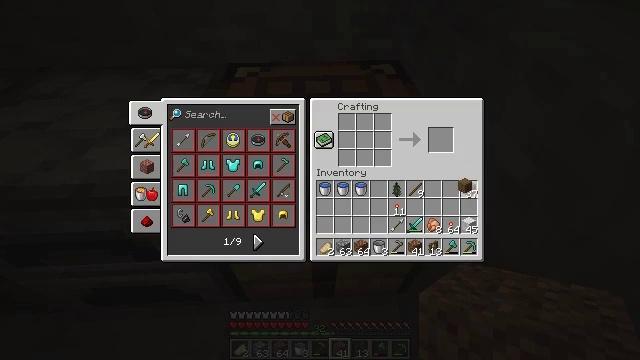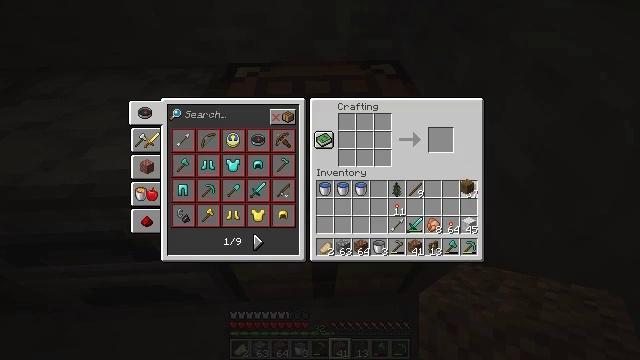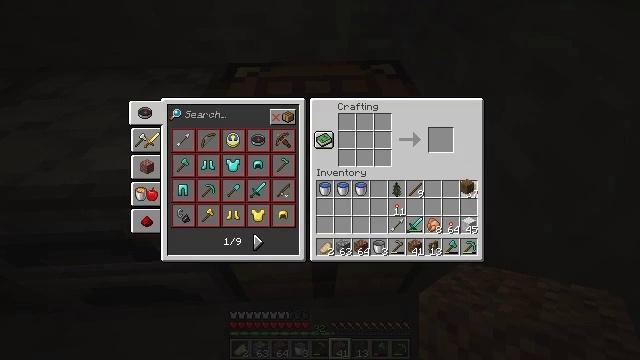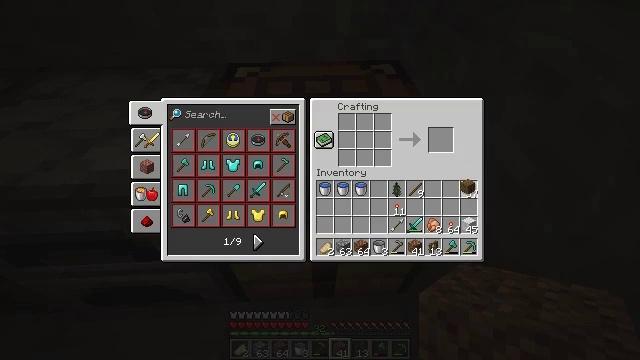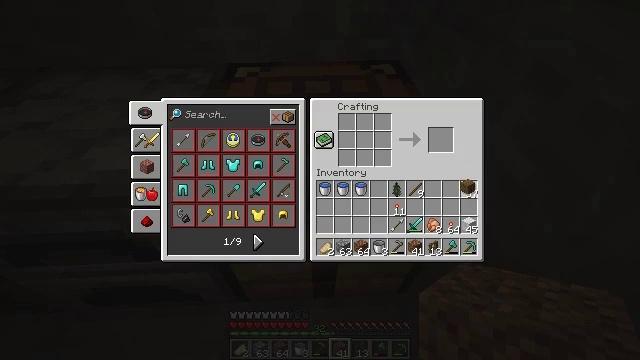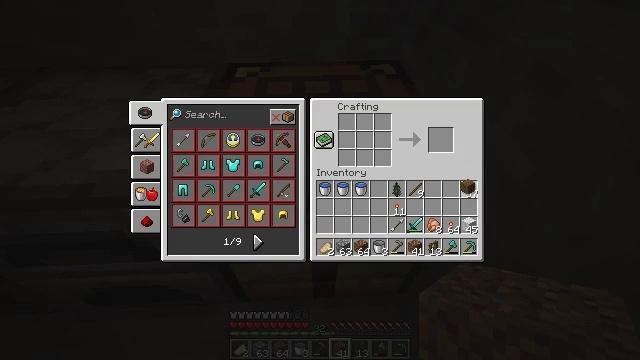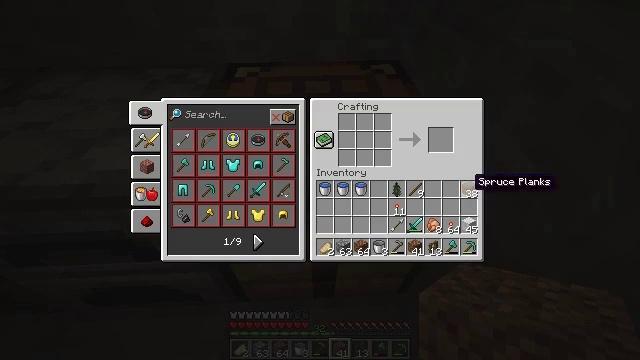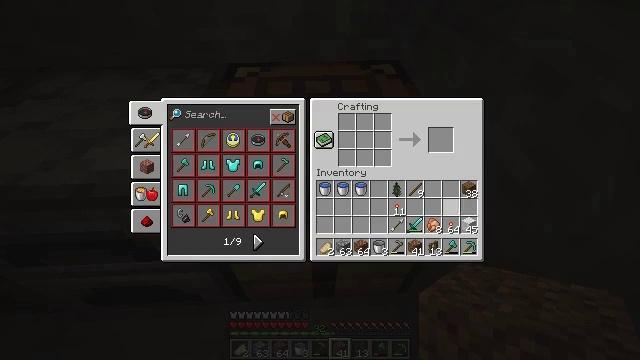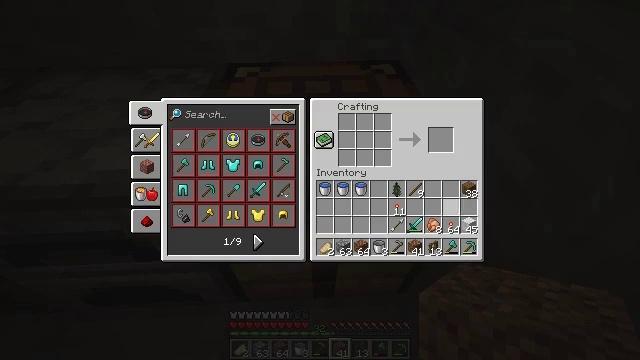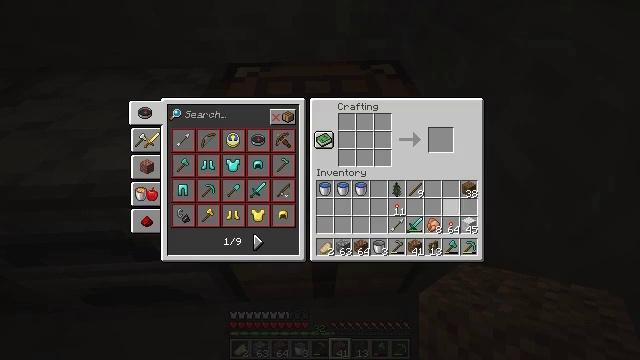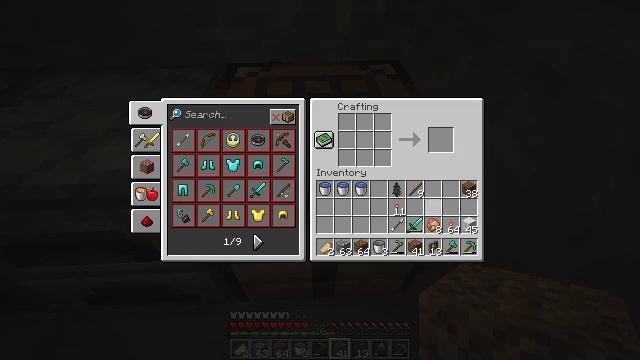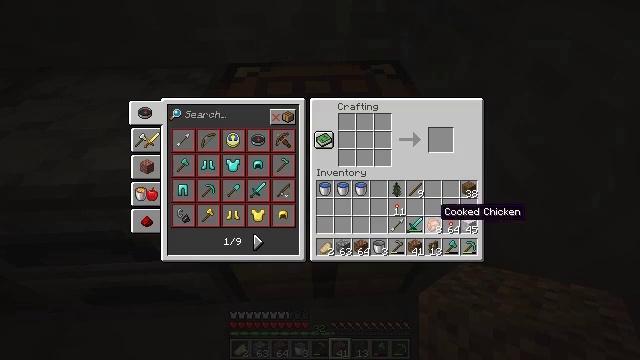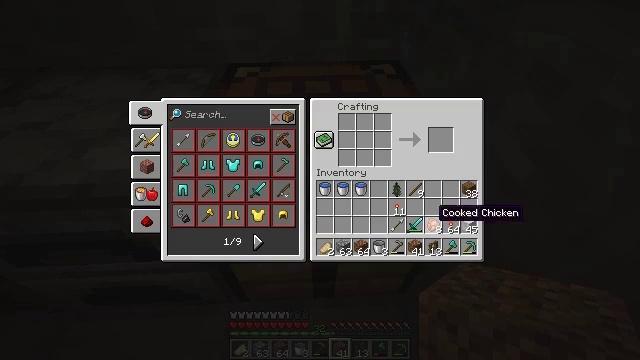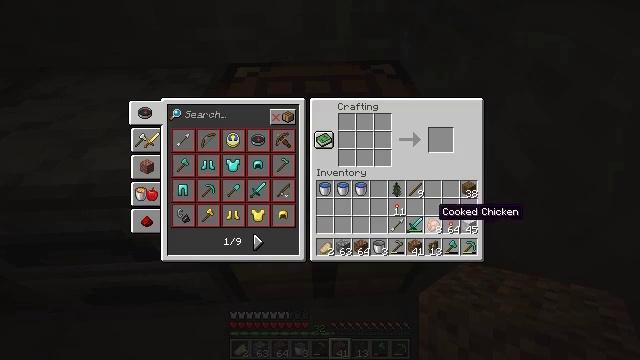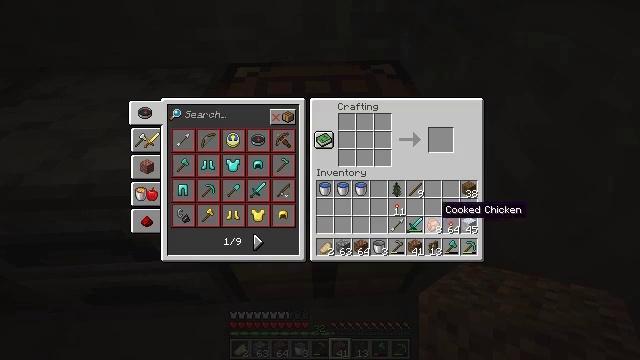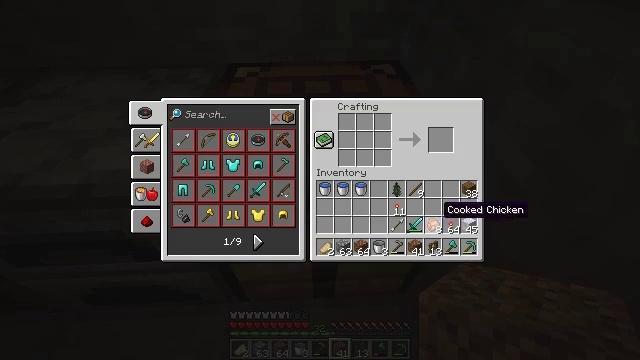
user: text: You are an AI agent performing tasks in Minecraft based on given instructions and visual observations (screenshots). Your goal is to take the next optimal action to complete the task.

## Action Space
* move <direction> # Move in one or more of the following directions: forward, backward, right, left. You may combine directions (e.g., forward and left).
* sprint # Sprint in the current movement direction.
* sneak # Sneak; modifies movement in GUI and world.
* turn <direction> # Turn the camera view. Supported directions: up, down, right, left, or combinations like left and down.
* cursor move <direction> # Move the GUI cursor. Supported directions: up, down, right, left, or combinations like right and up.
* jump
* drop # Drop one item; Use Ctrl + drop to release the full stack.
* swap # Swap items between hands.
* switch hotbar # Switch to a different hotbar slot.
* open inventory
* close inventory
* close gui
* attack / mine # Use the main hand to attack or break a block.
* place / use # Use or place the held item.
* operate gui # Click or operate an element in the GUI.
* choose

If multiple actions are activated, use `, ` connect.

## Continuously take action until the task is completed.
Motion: motion action
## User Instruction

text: Craft the spruce sign.
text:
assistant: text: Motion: no_op
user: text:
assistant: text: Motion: no_op
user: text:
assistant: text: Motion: no_op
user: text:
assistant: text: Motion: attack / mine
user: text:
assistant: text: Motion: attack / mine
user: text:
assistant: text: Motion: no_op
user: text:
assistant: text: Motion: turn left and down
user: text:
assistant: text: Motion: no_op
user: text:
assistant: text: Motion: no_op
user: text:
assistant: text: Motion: turn left
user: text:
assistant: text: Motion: turn left
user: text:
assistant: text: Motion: no_op
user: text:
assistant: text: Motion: no_op
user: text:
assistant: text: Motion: no_op
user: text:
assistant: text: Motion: no_op
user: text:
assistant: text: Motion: no_op
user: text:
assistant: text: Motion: no_op
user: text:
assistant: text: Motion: no_op
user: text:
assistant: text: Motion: no_op
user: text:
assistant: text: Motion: no_op
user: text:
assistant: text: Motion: no_op
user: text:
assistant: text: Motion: no_op
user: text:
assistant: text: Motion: turn left and up
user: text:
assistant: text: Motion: turn left and up
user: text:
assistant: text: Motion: turn left and up
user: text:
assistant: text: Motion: turn left
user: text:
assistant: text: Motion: turn left and up
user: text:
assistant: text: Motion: turn left and up
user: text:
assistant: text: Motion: turn left
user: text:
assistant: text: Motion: turn left